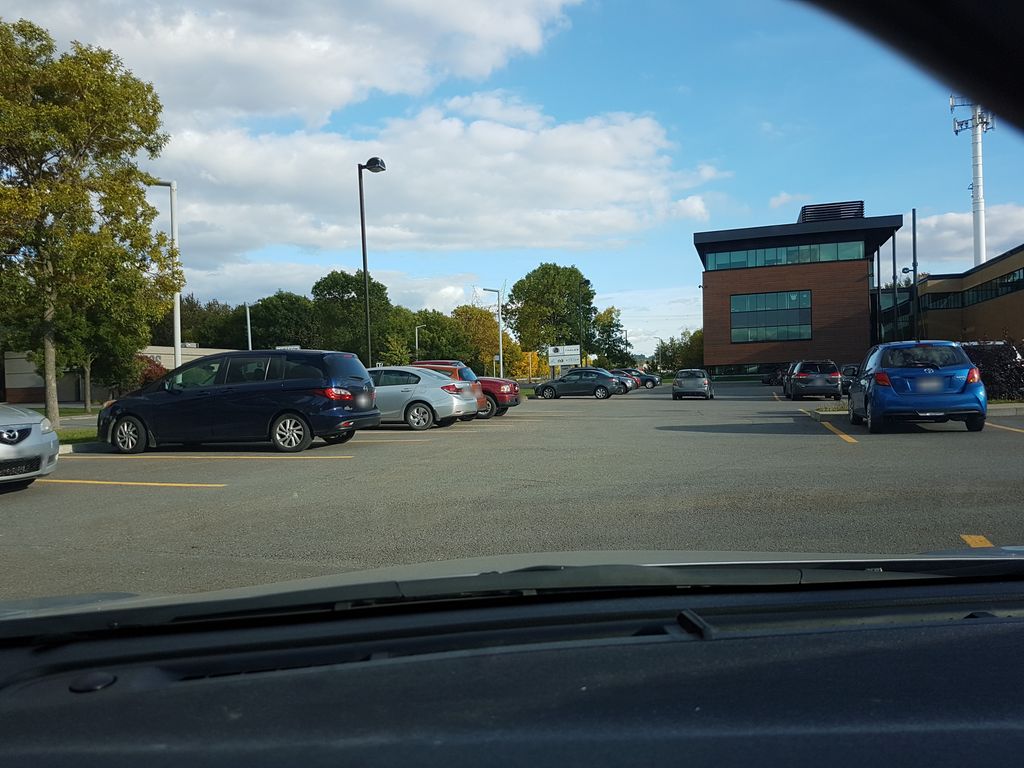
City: quebec_city